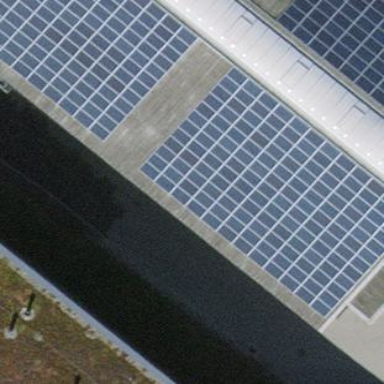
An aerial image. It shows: Solar power generator using photovoltaic panels.